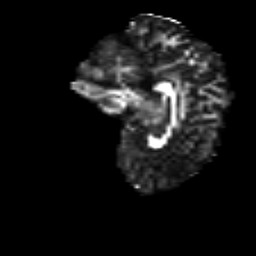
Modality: FA
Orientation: sagittal
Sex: male
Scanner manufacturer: siemens
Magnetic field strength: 3 T
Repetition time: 5 s
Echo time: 0.071 s